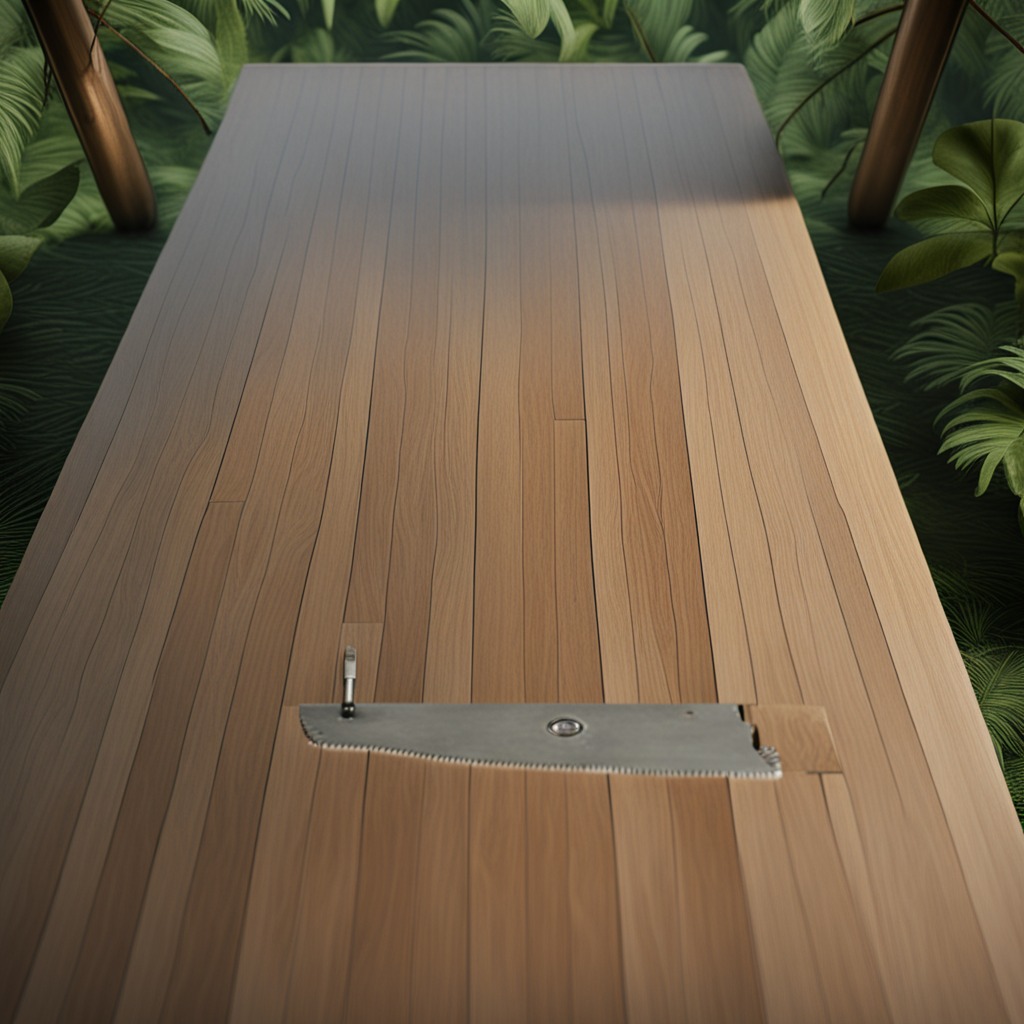
A metal saw is lying on a wooden table inside a jungle field workshop tent.